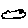
Label: fish